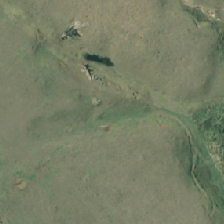
Land cover: grose_broom